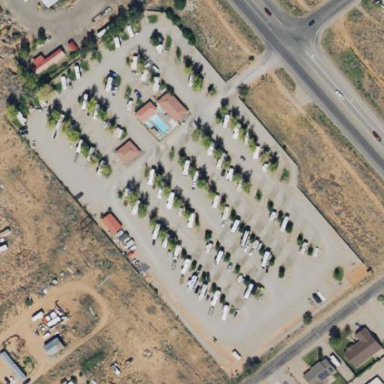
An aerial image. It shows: Caravan site with sanitary dump station available.